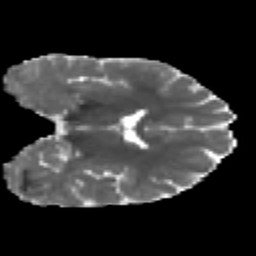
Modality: MD
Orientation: coronal
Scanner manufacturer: ge
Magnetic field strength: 3 T
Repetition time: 7.98 s
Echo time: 0.0701 s